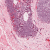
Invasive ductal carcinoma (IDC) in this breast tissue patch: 0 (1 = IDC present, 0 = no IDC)